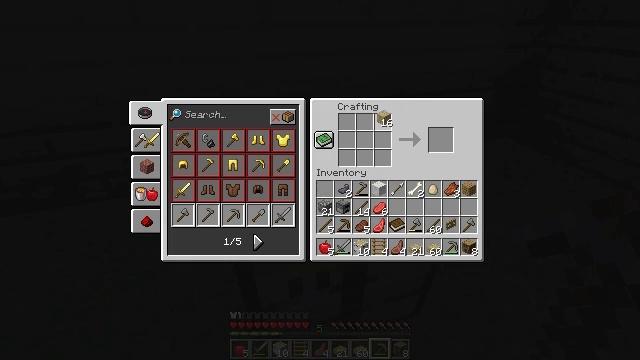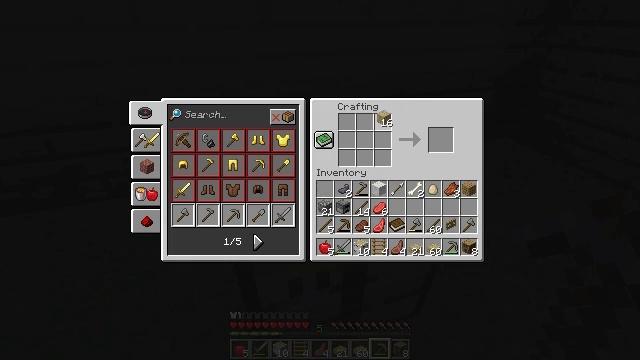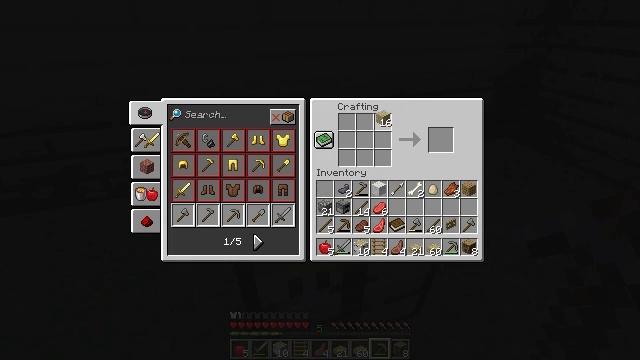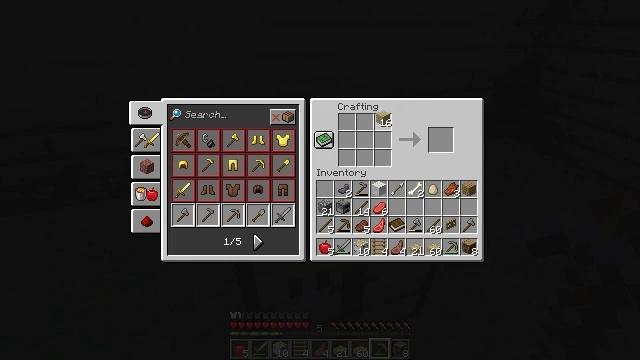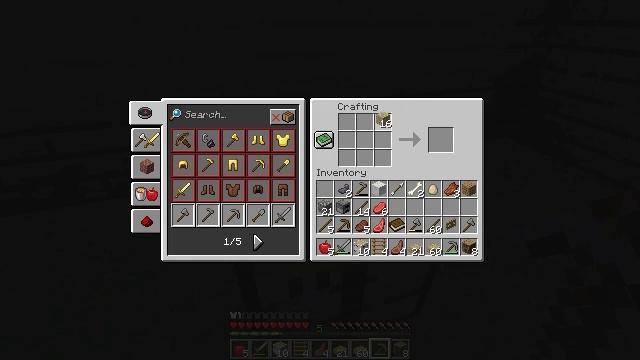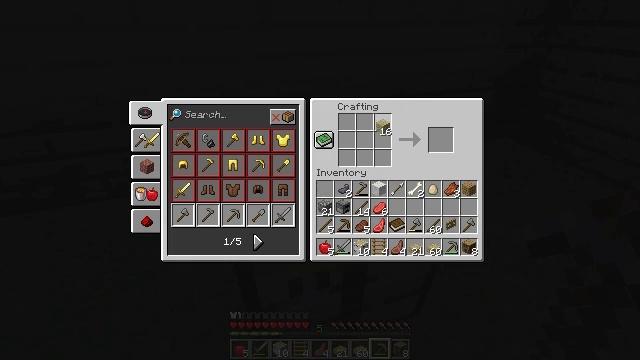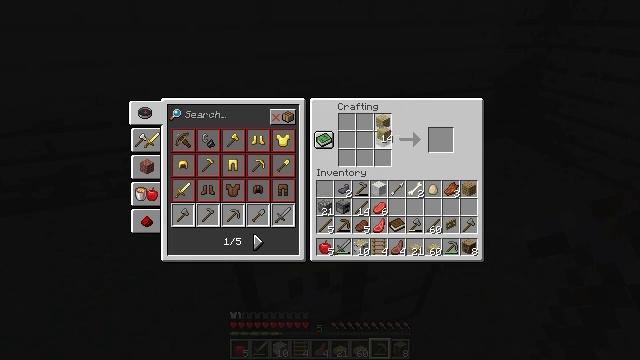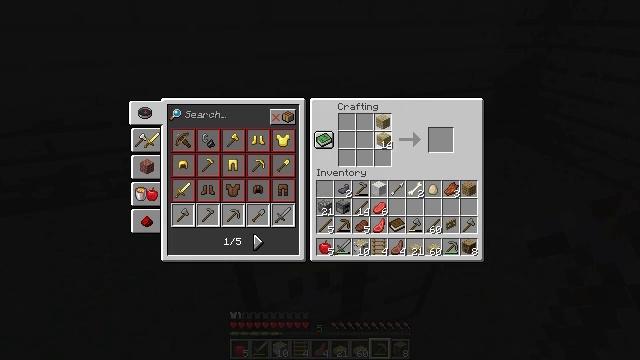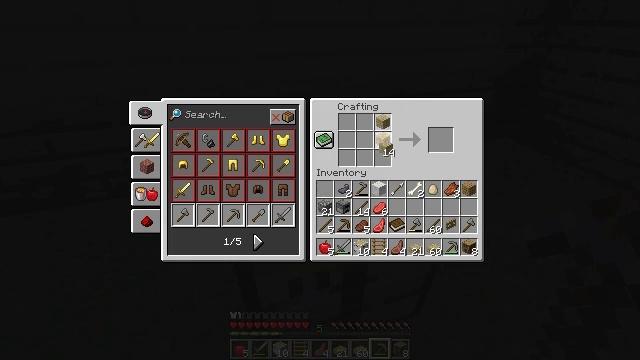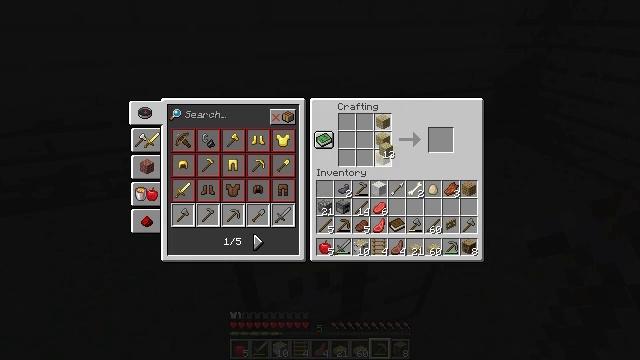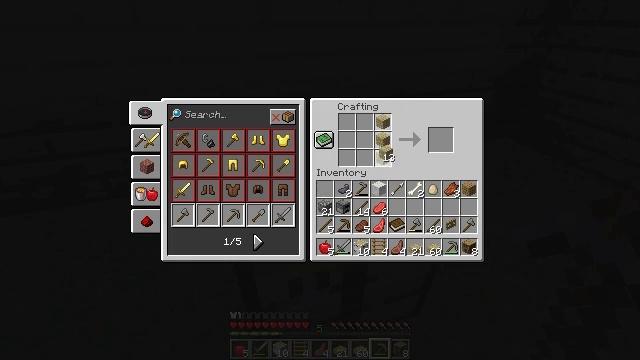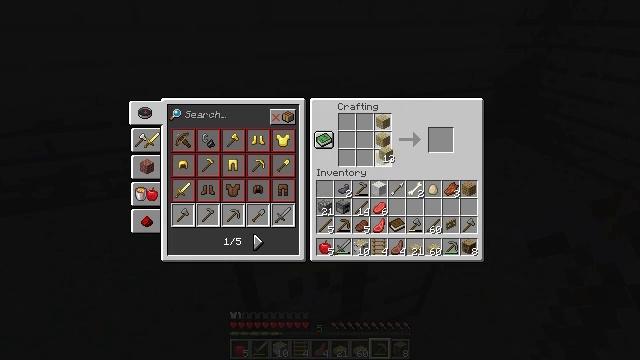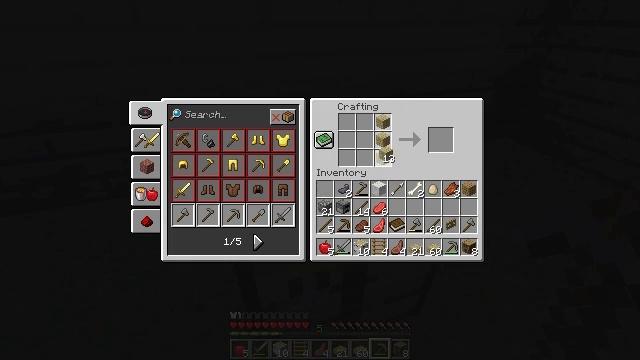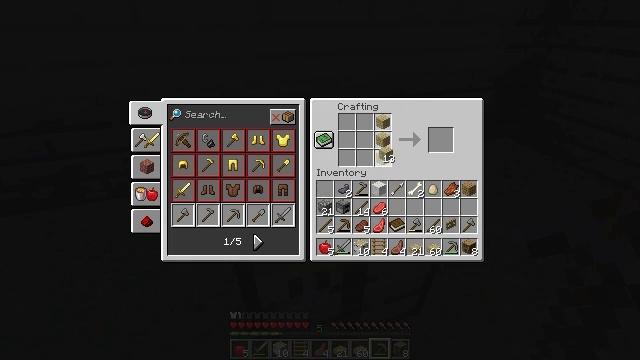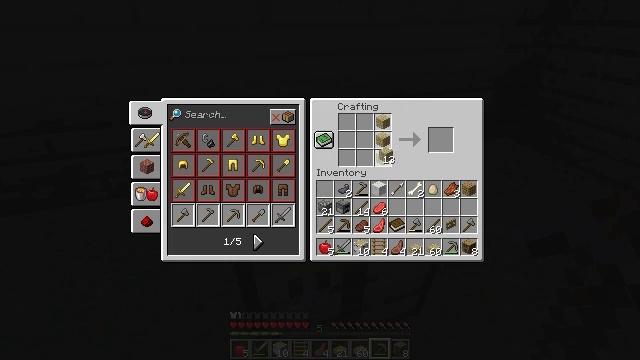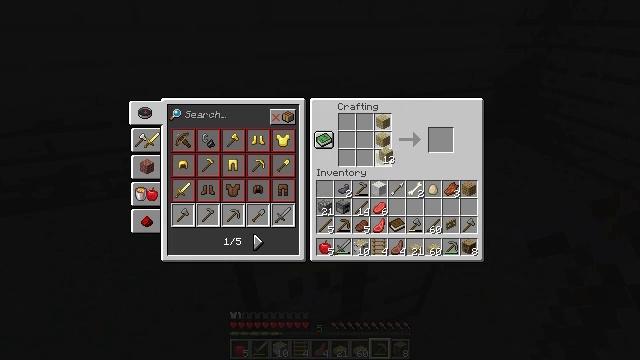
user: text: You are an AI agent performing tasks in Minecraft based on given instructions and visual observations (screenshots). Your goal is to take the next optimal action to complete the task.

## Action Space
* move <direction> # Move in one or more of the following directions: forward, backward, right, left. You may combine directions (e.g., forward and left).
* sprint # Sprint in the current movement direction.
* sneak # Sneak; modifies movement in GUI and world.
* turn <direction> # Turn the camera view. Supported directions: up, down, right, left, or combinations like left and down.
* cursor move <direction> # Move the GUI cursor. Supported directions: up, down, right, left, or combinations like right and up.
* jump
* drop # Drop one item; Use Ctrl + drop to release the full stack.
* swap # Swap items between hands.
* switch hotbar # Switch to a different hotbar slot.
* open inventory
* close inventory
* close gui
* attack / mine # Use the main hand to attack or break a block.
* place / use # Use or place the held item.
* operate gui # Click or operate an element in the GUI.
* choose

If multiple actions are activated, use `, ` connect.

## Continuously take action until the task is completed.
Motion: motion action
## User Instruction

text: Craft a birch door using birch planks in the crafting grid.
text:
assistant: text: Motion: no_op
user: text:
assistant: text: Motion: choose
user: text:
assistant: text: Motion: choose
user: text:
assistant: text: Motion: choose
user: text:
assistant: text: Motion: cursor move down, choose
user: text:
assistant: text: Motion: choose
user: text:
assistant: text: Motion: choose
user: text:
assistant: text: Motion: cursor move down, choose
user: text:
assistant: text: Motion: choose
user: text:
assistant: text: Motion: choose
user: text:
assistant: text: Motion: choose
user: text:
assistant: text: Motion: choose
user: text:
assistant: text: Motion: choose
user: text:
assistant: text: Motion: choose
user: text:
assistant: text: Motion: choose
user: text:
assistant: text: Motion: choose
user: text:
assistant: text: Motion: choose
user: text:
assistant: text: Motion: choose
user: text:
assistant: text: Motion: choose
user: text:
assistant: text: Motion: cursor move left, choose
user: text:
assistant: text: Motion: cursor move left, choose
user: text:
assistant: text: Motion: choose
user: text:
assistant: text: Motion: choose
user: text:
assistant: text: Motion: choose
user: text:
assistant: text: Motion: choose
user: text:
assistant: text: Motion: choose
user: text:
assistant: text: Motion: choose
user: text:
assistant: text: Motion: choose
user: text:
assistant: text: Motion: choose
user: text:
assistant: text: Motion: choose